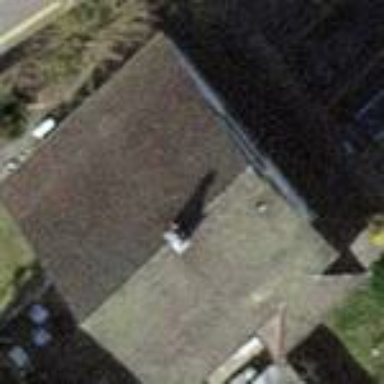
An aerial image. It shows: Residential building with gabled roof colored rosy brown. The roof orientation is across.